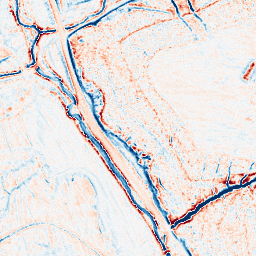
Category: edge_preserving
Decomposition family: anisotropic_diffusion
Decomposition parameters: iterations: 20
kappa: 30
gamma: 0.1
Upsampling method: bicubic
Upsampling parameters: scale: 2
Upsampling scale: 2